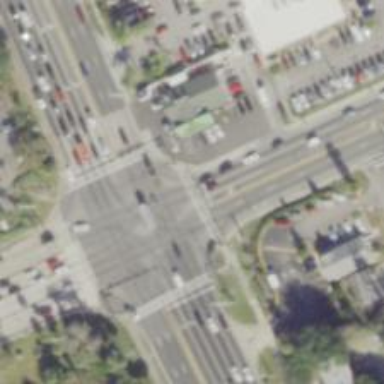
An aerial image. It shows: Marked road crossing.